Aerial crown-view tile of a tropical tree (Barro Colorado Island, Panama), acquired 20240611:
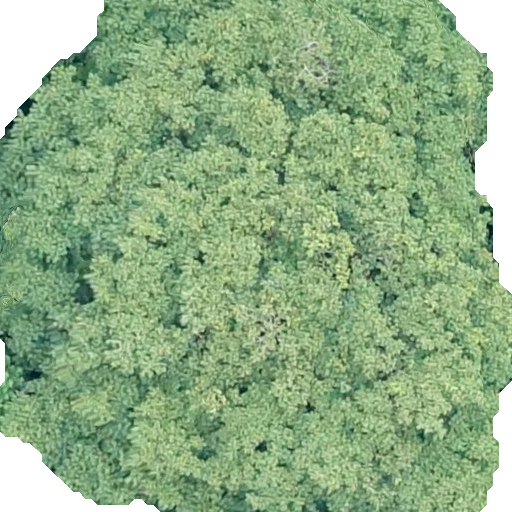
Species: Tachigali panamensis
GBIF accepted scientific name: Tachigali panamensis
Crown area: 417.479 m²